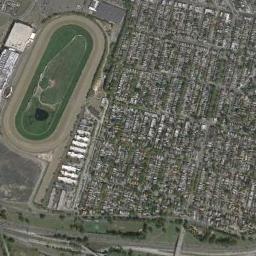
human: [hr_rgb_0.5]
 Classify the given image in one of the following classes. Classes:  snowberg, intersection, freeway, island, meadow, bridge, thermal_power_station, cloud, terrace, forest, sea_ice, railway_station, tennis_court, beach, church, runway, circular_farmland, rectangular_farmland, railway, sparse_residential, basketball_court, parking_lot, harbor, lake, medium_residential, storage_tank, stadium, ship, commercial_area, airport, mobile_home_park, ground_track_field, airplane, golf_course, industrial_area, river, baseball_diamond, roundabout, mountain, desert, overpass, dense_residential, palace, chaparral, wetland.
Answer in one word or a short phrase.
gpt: ground_track_field